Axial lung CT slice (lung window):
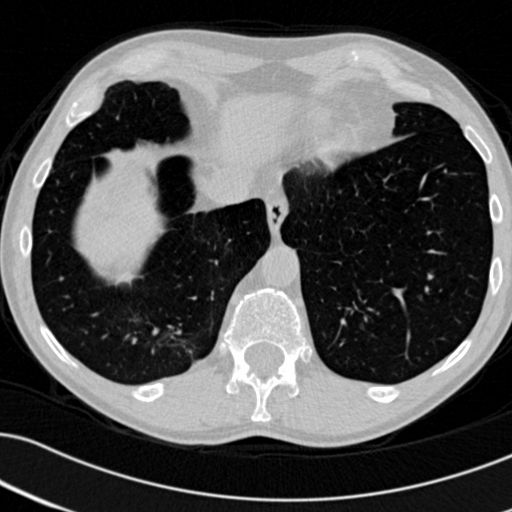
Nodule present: no